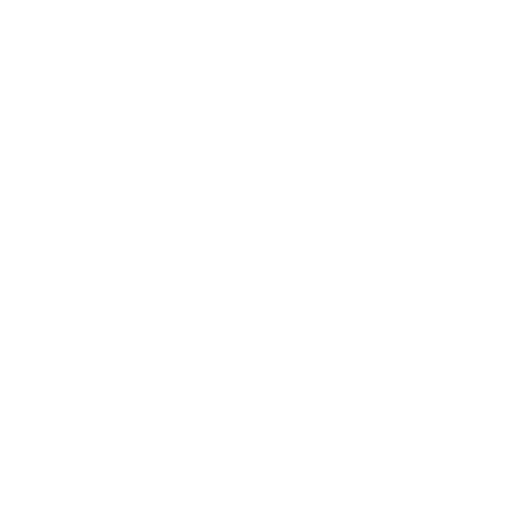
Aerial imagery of island in Alaska named Kassan Islands containing only unknown